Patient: sex M, age 55
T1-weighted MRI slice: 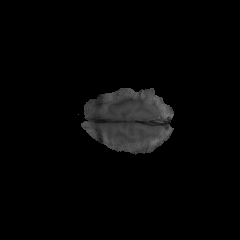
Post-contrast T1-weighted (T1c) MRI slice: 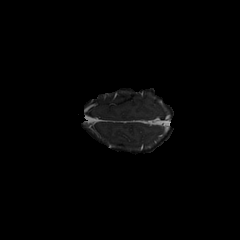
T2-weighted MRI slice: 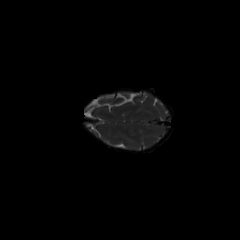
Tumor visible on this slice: no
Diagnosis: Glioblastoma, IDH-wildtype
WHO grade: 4